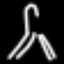
Label: The Eiffel Tower